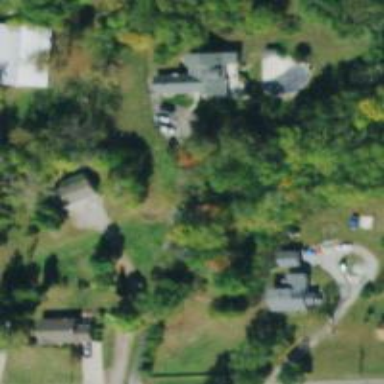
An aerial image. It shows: Driveway.